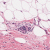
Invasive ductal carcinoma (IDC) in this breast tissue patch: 0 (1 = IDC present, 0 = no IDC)